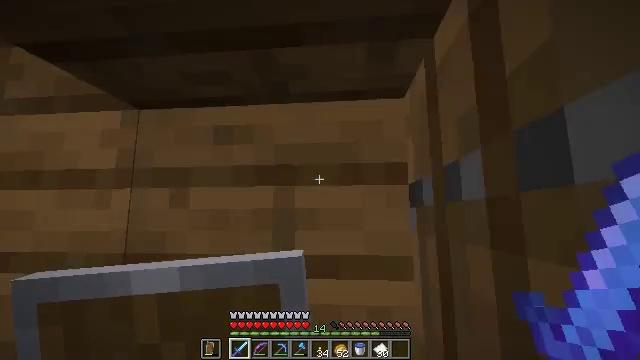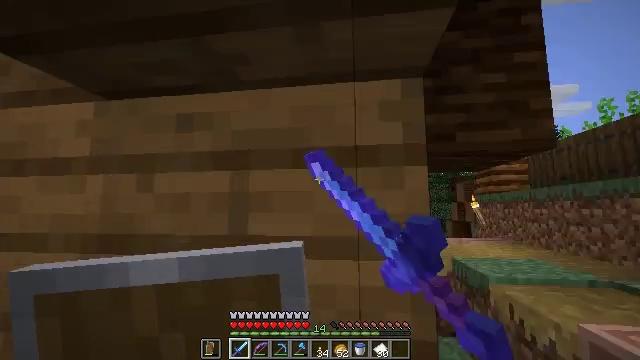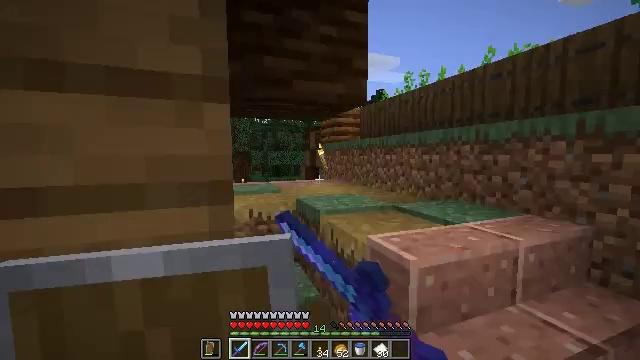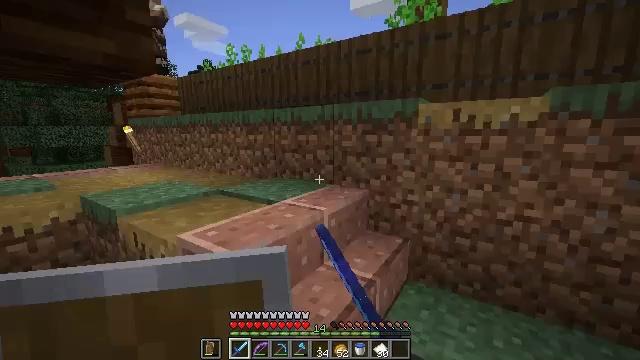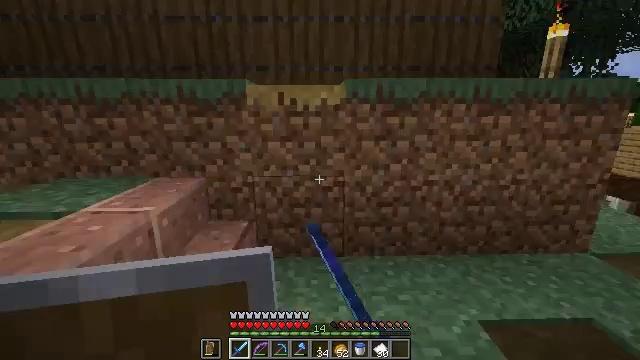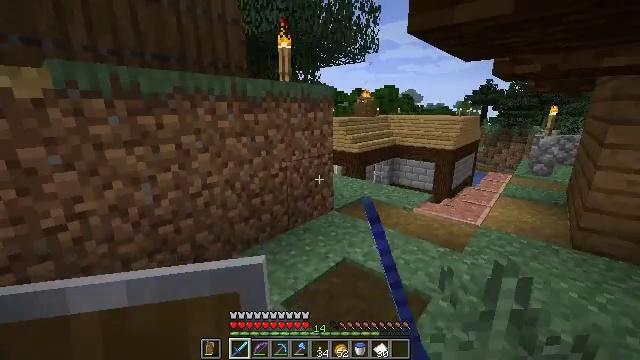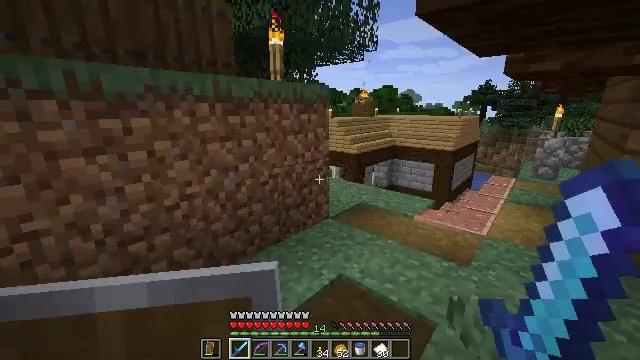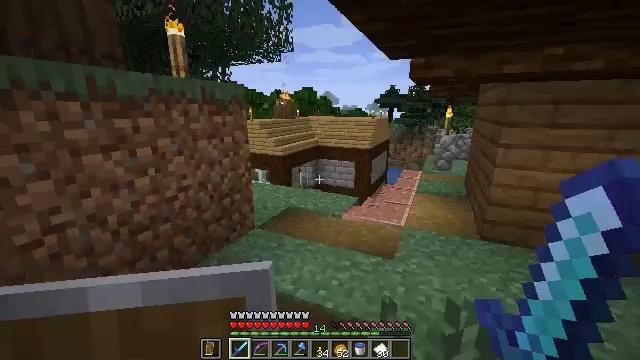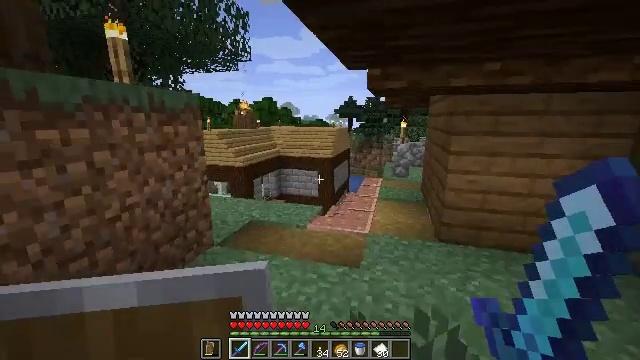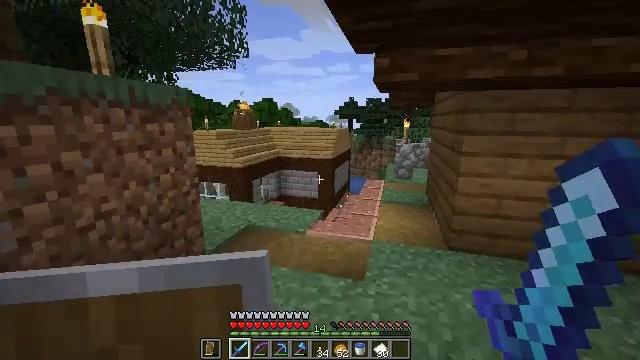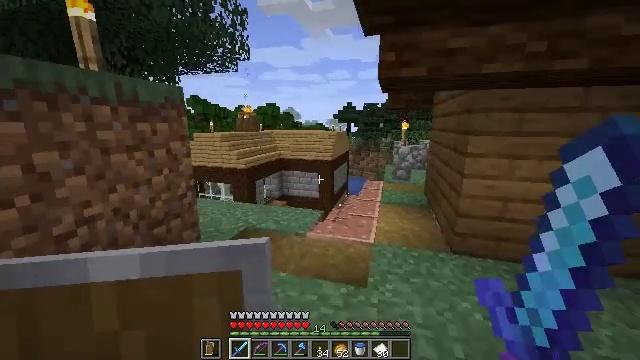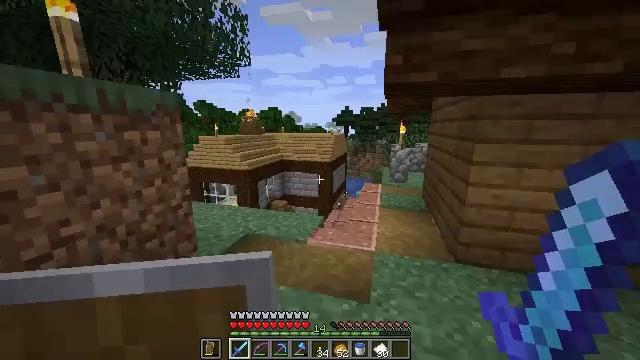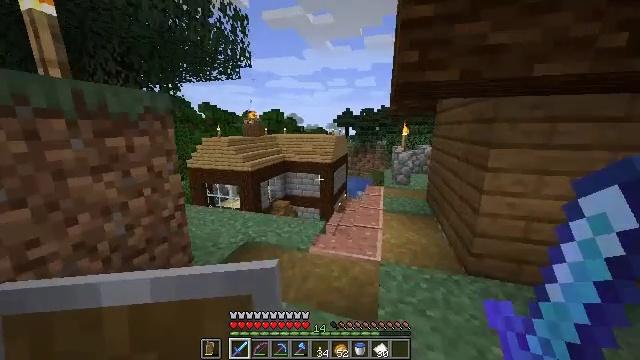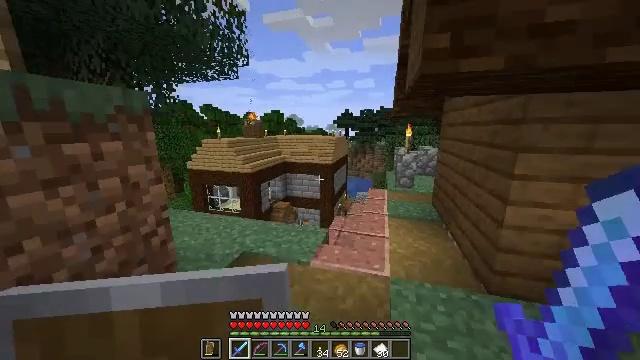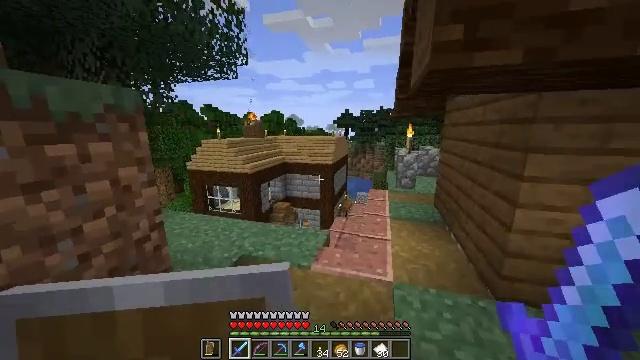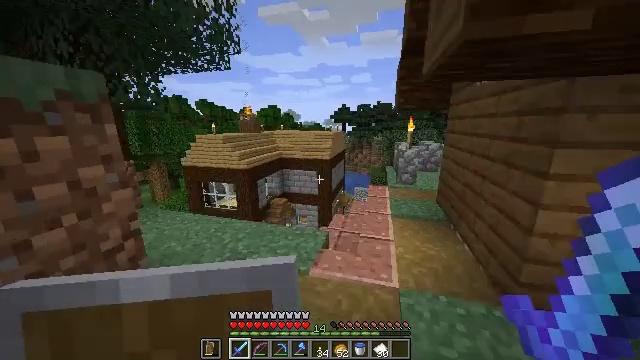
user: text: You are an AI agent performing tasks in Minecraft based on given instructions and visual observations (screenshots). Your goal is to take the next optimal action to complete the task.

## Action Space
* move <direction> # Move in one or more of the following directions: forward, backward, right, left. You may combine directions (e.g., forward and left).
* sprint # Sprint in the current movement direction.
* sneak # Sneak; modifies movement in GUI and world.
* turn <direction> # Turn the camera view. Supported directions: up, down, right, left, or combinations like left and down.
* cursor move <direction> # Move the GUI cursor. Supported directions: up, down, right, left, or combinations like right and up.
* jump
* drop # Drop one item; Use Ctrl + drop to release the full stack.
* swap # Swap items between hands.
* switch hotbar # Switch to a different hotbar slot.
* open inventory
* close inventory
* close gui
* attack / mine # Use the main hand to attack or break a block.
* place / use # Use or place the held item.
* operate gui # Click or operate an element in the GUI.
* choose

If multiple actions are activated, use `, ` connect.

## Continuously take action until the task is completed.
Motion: motion action
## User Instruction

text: Use iron to craft a cauldron on the crafting table.
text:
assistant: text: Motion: move back and move right, turn left and down, use / place
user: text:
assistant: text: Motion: move back and move right, turn right and down
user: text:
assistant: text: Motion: move forward and move right, turn right and down
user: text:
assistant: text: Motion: move forward and move right, turn right and down
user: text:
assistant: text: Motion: move forward and move right, turn right and down
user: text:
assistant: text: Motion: move forward
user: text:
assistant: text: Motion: move forward, turn right
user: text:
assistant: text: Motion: move forward, turn right and up
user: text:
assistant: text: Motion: move forward, sprint
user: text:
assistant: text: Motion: move forward, sprint
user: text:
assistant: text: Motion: move forward, sprint
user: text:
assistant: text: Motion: move forward
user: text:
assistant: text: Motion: move forward
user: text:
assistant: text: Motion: move forward
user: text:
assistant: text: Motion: move forward, turn down
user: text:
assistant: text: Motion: move forward, sprint, turn right and down
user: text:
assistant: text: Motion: move forward, sprint, turn right and down
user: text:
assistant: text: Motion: move forward, sprint, turn right and down
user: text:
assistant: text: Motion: move forward, turn right and down
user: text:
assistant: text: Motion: move forward, turn down
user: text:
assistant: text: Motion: move forward, turn left and down
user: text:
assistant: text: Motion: move forward, turn left and down
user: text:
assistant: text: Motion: move forward, turn left and down
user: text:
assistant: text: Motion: move forward, turn left and down
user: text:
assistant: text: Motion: move forward, turn left and down
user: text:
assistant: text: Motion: move forward, turn left and down
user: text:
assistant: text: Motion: move forward, turn left and down
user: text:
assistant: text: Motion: move forward, turn left and down
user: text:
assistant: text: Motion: move forward, turn left and down
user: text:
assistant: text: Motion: move forward, turn left